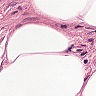
Metastatic tissue present: no